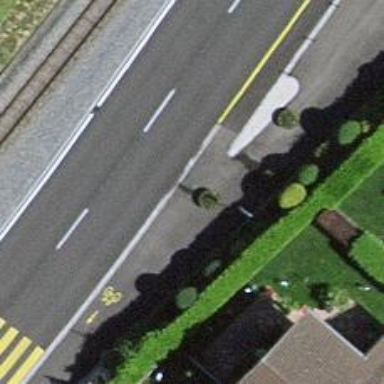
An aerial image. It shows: Paved cycleway.